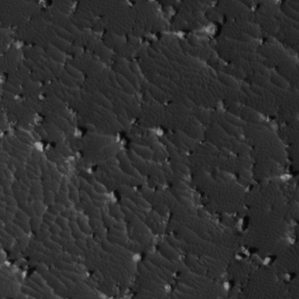
Label: non_frost